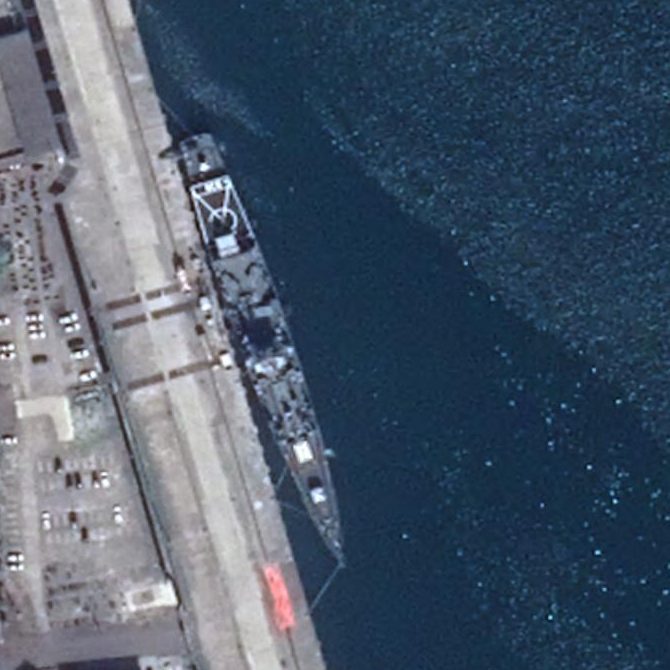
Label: cruiser